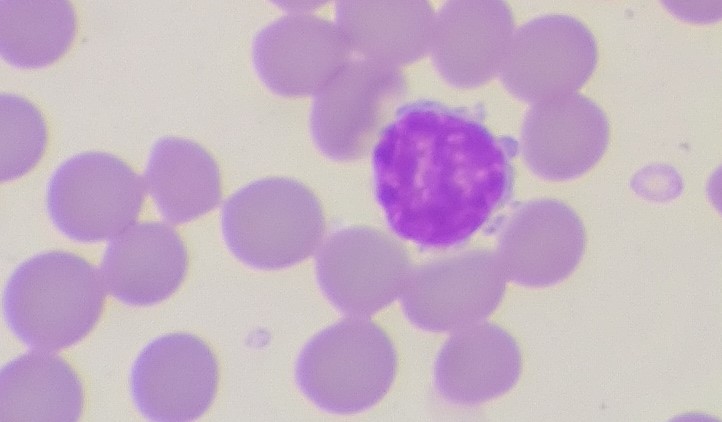
White blood cell type: Lymphocyte